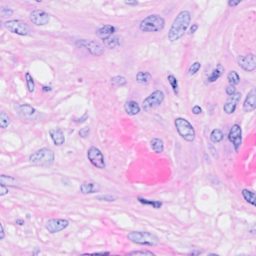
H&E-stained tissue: Breast